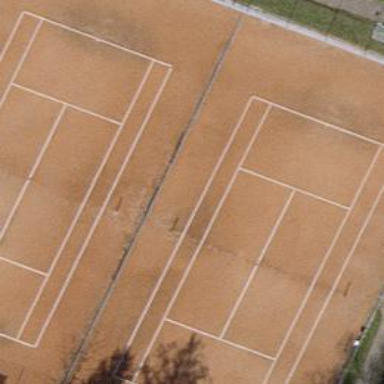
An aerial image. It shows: Sandy tennis court.